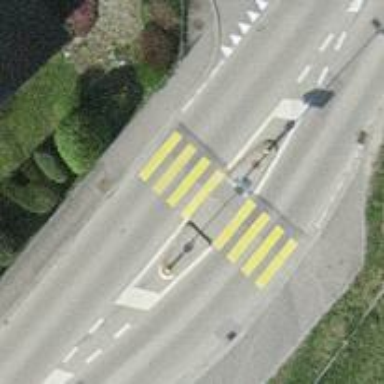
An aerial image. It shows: Marked crossing with zebra crossing. There is island at the crossing.